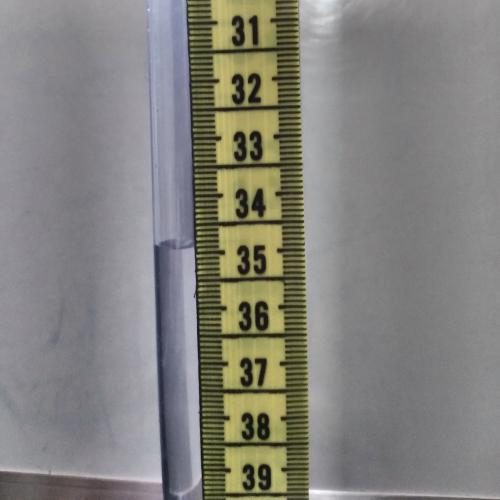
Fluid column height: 34.9 cm